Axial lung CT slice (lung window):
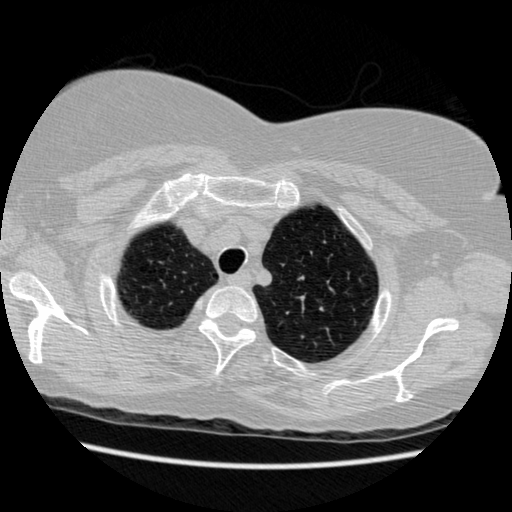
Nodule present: no